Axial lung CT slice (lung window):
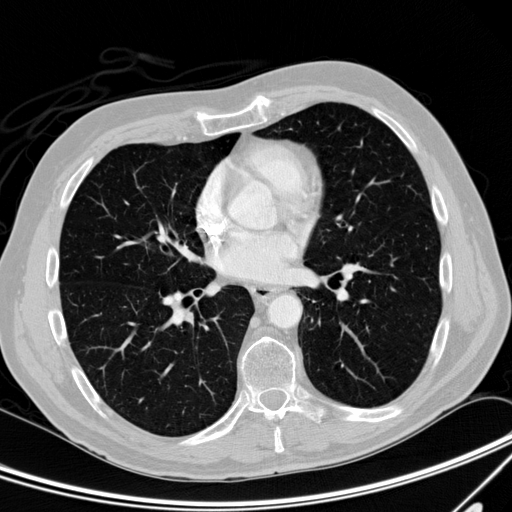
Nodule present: no